Field crop: tomato
Growth stage: 1
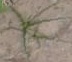
Species: cyperus